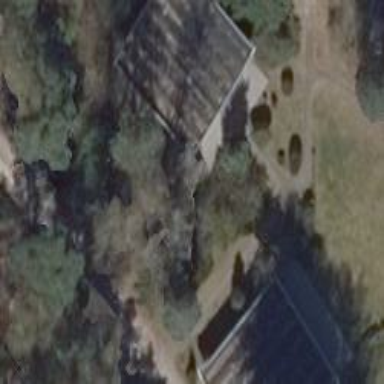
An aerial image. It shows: White bungalow hotel with flat roof.